Question: I have a form in which report is generated and shown in datagridview, when user clicks on 'Export to Excel' the data in datagridview is transfered to an excel file.
but i m having problem: the first row of the gridview is not saved in the excel file
please help
thanks in advance
below is code which i m using
'''
if (dgvCreditLimitTransaction.RowCount >= 1)
{
// creating Excel Application
Microsoft.Office.Interop.Excel._Application app = new Microsoft.Office.Interop.Excel.Application();
// creating new WorkBook within Excel application
Microsoft.Office.Interop.Excel._Workbook workbook = app.Workbooks.Add(Type.Missing);
// creating new Excelsheet in workbook
Microsoft.Office.Interop.Excel._Worksheet worksheet = null;
// see the excel sheet behind the program
app.Visible = true;
// get the reference of first sheet. By default its name is Sheet1.
// store its reference to worksheet
worksheet = workbook.Sheets["Sheet1"];
worksheet = workbook.ActiveSheet;
// changing the name of active sheet
worksheet.Name = "Transaction Details";
// storing header part in Excel
int hdinvdate = 0;
for (int i = 2; i <= dgvCreditLimitTransaction.ColumnCount; i++)
{
worksheet.Cells[1, i] = dgvCreditLimitTransaction.Columns[i - 1].HeaderText;
if (dgvCreditLimitTransaction.Columns[i - 1].HeaderText == "LC Number")
{
hdinvdate = i - 1;
}
}
// storing Each row and column value to excel sheet
for (int i = 0; i < dgvCreditLimitTransaction.Rows.Count; i++)
{
for (int j = 1; j < dgvCreditLimitTransaction.ColumnCount; j++)
{
if (dgvCreditLimitTransaction.Rows[i].Cells[j].Value != null)
{
if (j == hdinvdate)
{
DateTime tempinvdt = Convert.ToDateTime(dgvCreditLimitTransaction.Rows[i].Cells[j].Value);
worksheet.Cells[i + 2, j + 1] = tempinvdt.ToString("MM/dd/yyyy");
}
else
{
worksheet.Cells[i + 2, j + 1] = dgvCreditLimitTransaction.Rows[i].Cells[j].Value.ToString();
}
}
}
}
// Exit from the application
// app.Quit();
}
else
{
MessageBox.Show("Please select Data");
}
'''
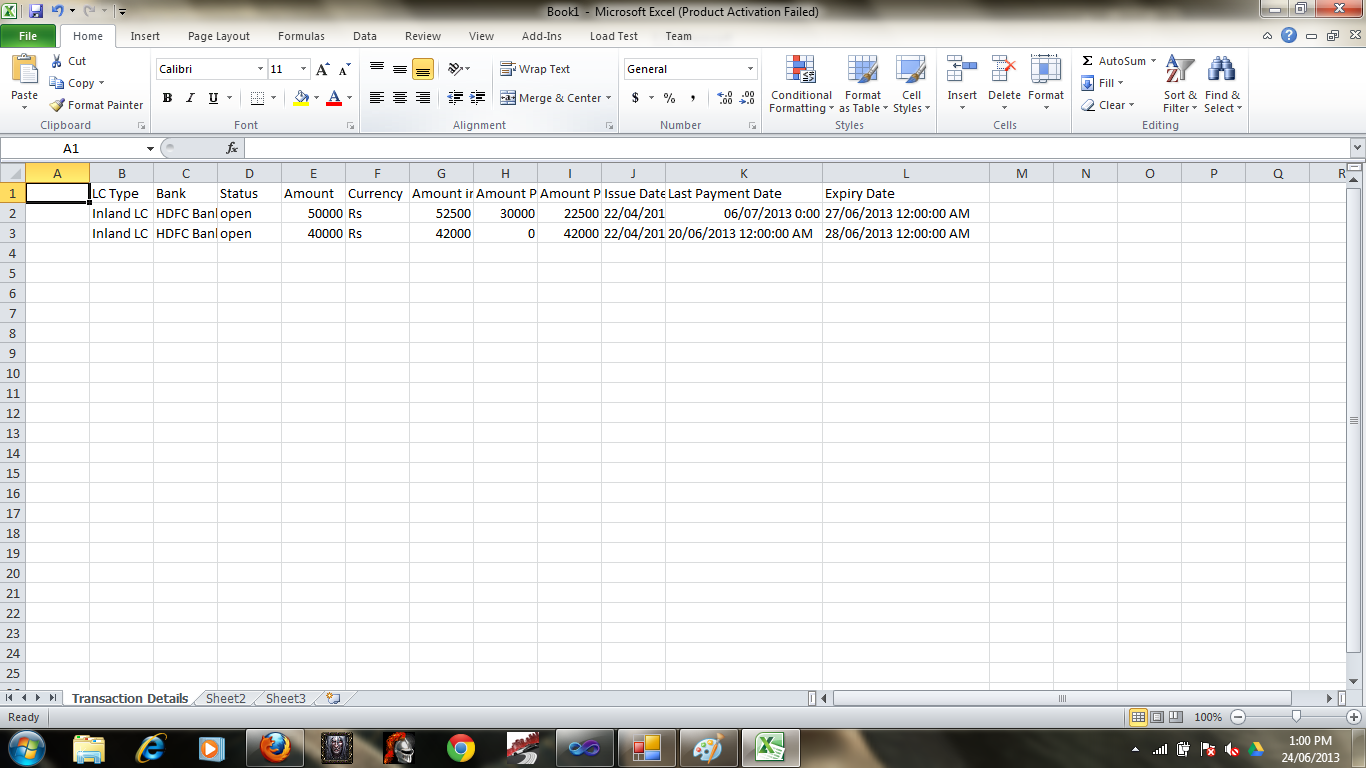
Answer: Changes to your code are below and noted with comments. IT was my understanding that you want the first column in the excel spreadsheet, but not the first row. Just leave me a comment if you need any adjustments and I'll note them with an update.
---
'''
//I changed i=2 to i = 1 to get first column header
for (int i = 1; i <= dgvCreditLimitTransaction.ColumnCount; i++)
{
worksheet.Cells[1, i] = dgvCreditLimitTransaction.Columns[i - 1].HeaderText;
if (dgvCreditLimitTransaction.Columns[i - 1].HeaderText == "LC Number")
{
hdinvdate = i - 1;
}
}
//changed i = 0 to i = 1 to remove the first row, if you wish to keep the first row set i = 0
for (int i = 0; i < dgvCreditLimitTransaction.RowCount; i++)
{
//change j = 1 to j = 0 so that you get 1st columns data
for (int j = 0; j < dgvCreditLimitTransaction.ColumnCount; j++)
{
if (dgvCreditLimitTransaction.Rows[i].Cells[j].Value != null)
{
if (j == hdinvdate)
{
DateTime tempinvdt = Convert.ToDateTime(dgvCreditLimitTransaction.Rows[i].Cells[j].Value);
worksheet.Cells[i + 2, j + 1] = tempinvdt.ToString("MM/dd/yyyy");
}
else
{
worksheet.Cells[i + 2, j + 1] = dgvCreditLimitTransaction.Rows[i].Cells[j].Value.ToString();
}
}
}
}
// Exit from the application
// app.Quit();
}
else
{
MessageBox.Show("Please select Data");
}
'''